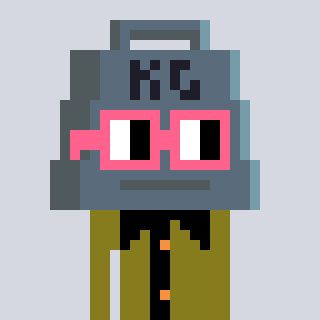
a pixel art character with square pink glasses, a weight-shaped head and a gunk-colored body on a cool background